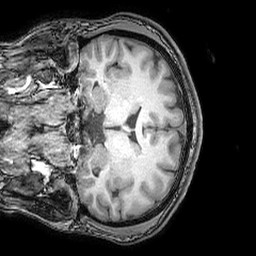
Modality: T1w
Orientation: coronal
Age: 24
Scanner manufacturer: philips
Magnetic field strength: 3 T
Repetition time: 0.007 s
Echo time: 0.003501 s